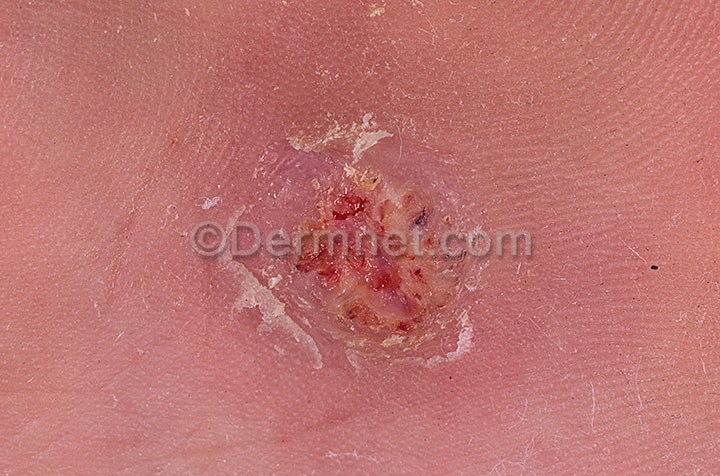
Disease: Warts Molluscum and other Viral Infections